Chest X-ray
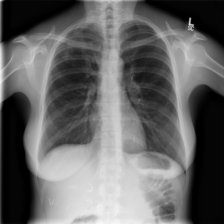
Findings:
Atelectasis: negative
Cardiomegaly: negative
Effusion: negative
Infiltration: negative
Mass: negative
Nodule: negative
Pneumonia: negative
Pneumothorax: negative
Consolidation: negative
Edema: negative
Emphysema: negative
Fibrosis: negative
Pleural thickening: negative
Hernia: negative